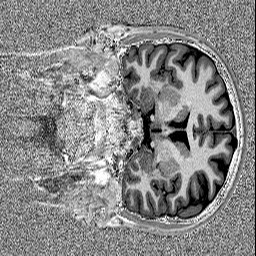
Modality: MP2RAGE
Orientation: coronal
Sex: male